Interaction volume radius: 10 \u00c5
Interaction volume height: 10 \u00c5
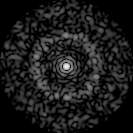
Disorder parameter: 0.8607